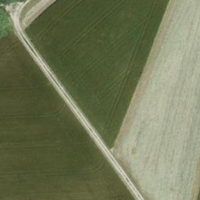
EUNIS habitat code: 25
Species observed at this site:
Campanula trachelium